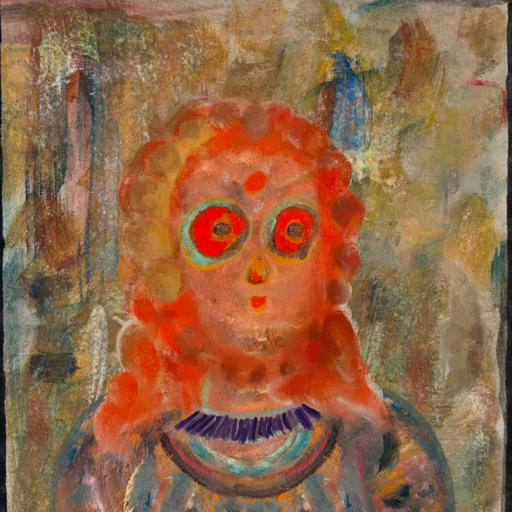
Background: Pipe, Head And Neck Front: Boggyland, Face Front: Sisters, Bust: Boggyland, Hair Front: Rupkatha, Head Accessory: Blank, Second Necklace: Blank, Necklace: HillGirl, Baby: Blank